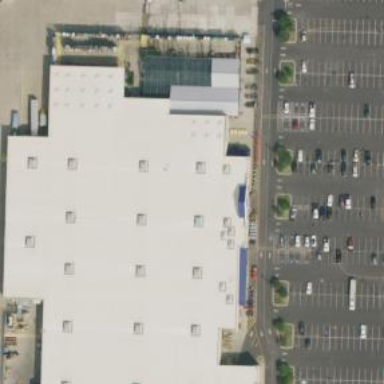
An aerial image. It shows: Parking area.